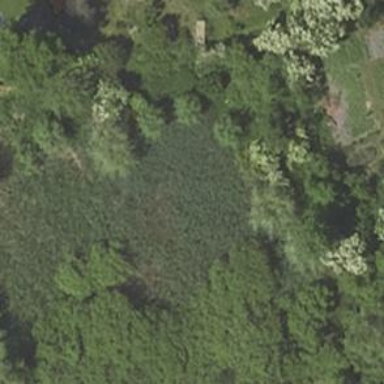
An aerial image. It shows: Marshy wetland area.